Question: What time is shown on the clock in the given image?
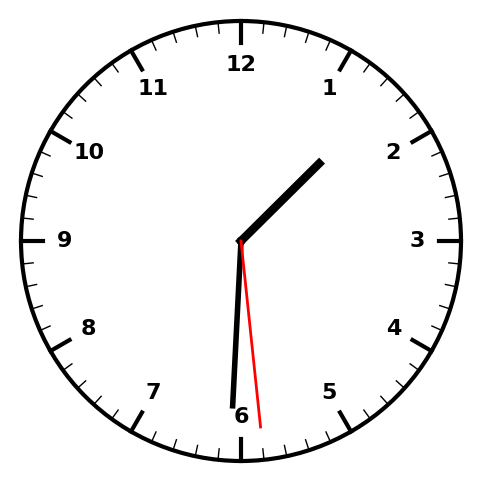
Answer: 01:30:29